Interaction volume radius: 10 \u00c5
Interaction volume height: 10 \u00c5
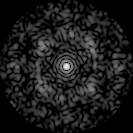
Disorder parameter: 0.7326